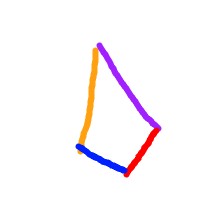
Shape: kite